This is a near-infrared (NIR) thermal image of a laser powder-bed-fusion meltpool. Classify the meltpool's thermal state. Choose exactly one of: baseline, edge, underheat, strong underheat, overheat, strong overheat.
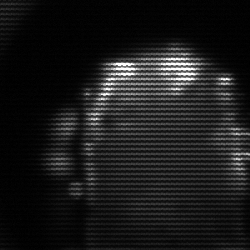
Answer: baseline